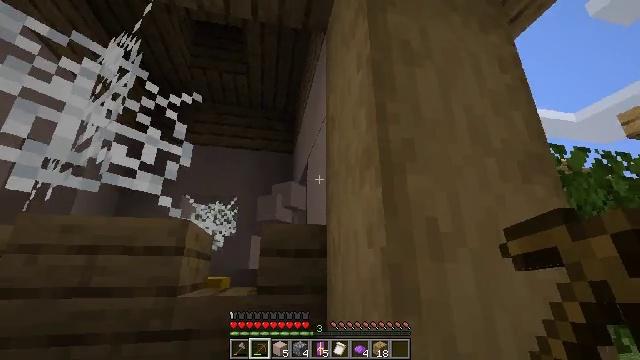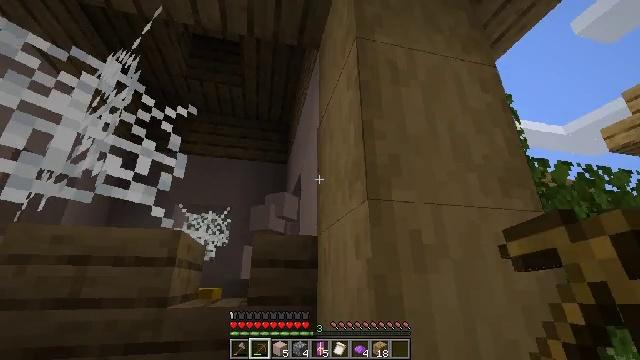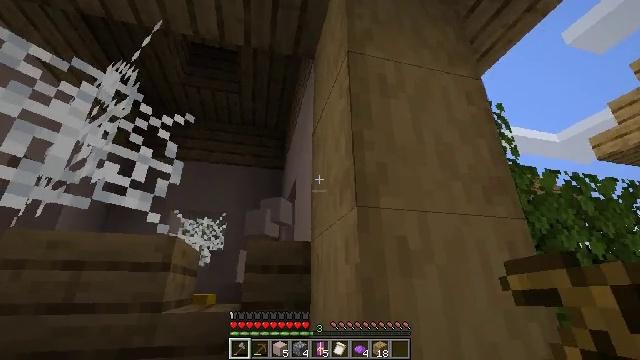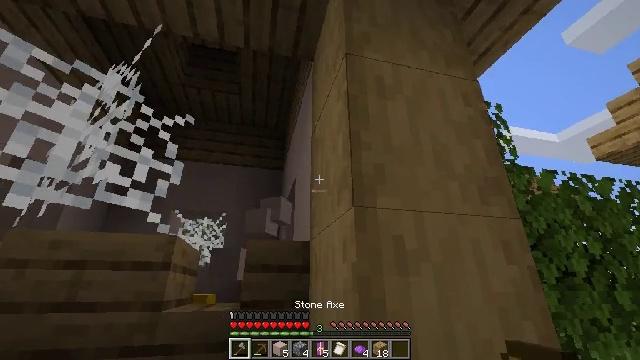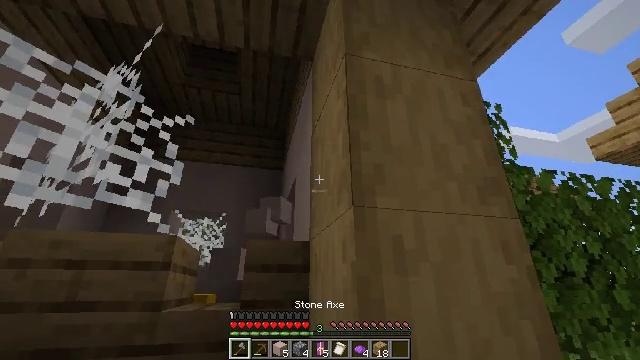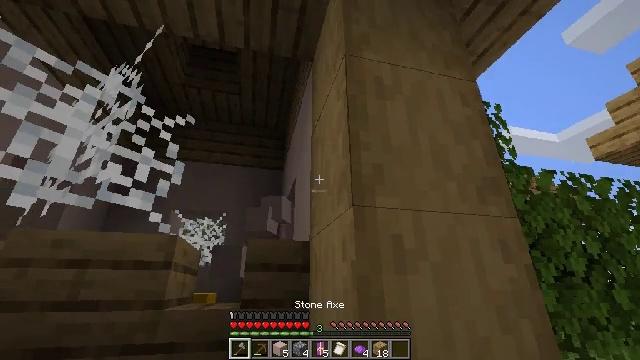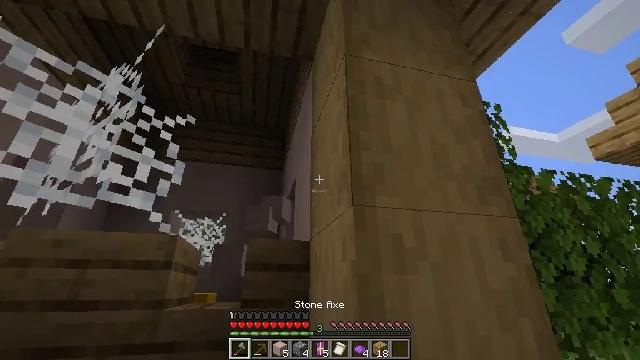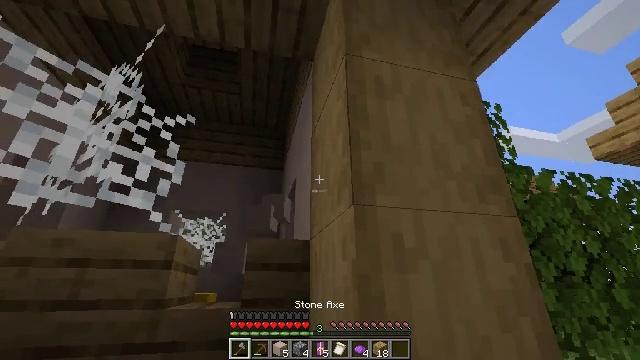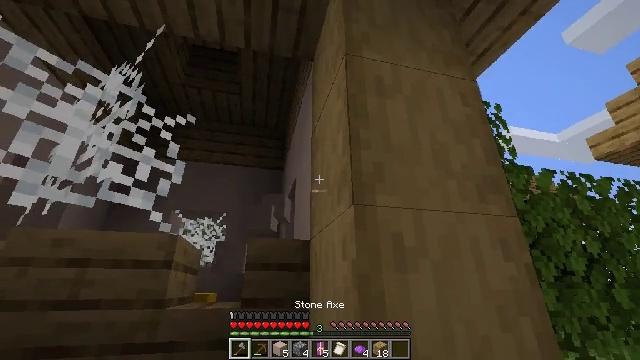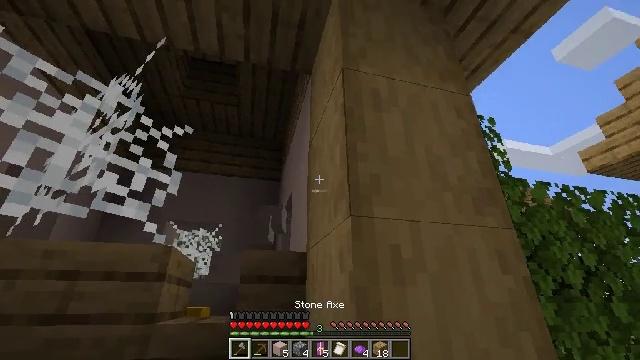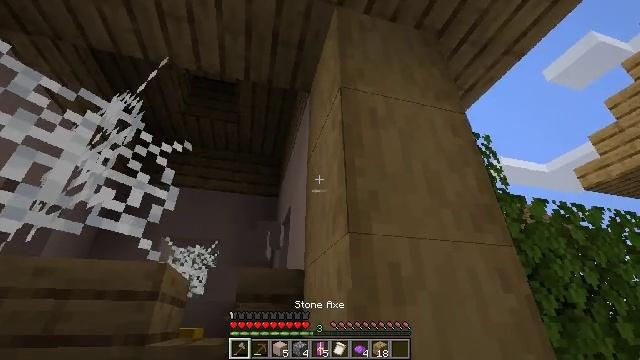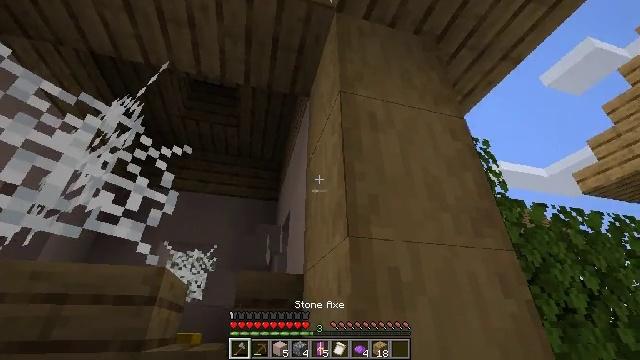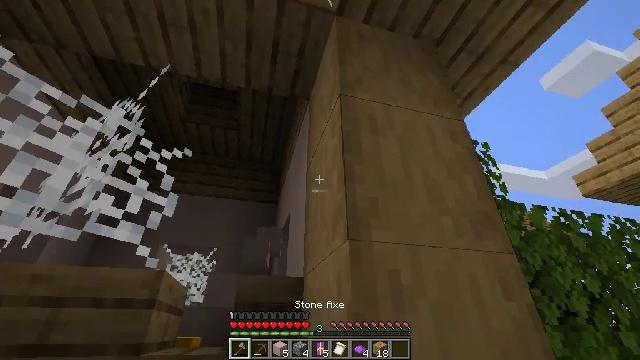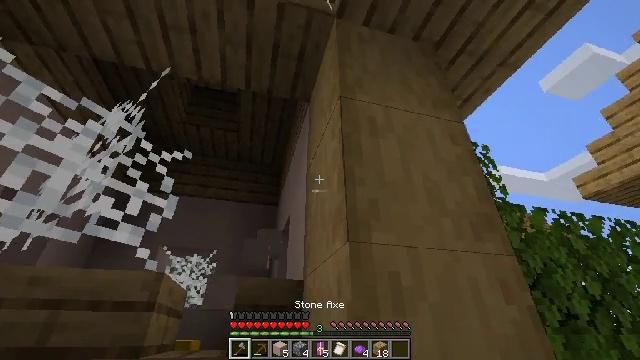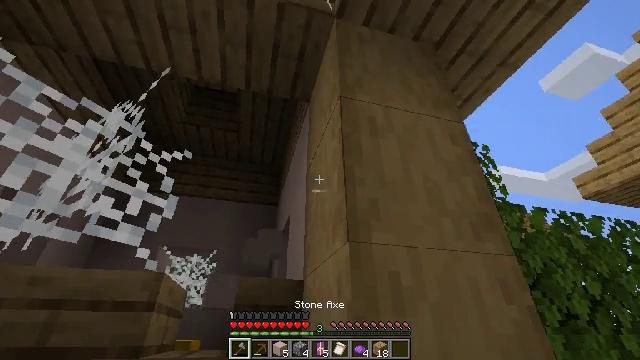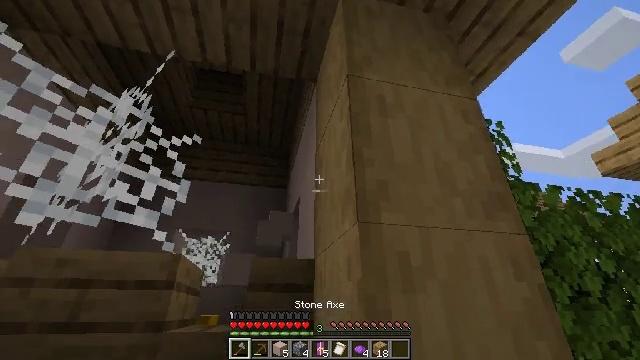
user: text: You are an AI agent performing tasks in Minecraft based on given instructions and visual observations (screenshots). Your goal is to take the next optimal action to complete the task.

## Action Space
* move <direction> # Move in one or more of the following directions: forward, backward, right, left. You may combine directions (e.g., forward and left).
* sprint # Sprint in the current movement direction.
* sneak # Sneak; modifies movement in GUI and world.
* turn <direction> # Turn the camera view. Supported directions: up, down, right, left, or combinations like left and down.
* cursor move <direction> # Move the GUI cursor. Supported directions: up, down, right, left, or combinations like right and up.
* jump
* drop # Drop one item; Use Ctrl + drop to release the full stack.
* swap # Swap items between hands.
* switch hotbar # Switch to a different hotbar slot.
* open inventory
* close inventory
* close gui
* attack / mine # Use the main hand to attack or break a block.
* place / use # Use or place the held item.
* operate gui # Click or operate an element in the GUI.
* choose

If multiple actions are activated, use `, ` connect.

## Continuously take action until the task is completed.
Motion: motion action
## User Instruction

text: Attack the stripped oak log to collect it.
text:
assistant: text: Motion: turn right and up
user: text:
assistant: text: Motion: turn up, switch to hotbar 1
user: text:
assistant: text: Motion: switch to hotbar 1
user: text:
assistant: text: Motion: switch to hotbar 1
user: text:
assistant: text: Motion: no_op
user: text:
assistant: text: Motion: no_op
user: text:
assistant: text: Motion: no_op
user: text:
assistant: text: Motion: no_op
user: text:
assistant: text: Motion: turn up
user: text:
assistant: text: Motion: turn up
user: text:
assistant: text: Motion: no_op
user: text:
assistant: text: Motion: no_op
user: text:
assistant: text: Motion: no_op
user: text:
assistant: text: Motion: no_op
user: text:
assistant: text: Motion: turn left and down
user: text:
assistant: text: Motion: turn left and down
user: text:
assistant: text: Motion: turn left and down
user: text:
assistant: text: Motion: move forward, turn down
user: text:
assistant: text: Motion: move forward
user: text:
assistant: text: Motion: move forward
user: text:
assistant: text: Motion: move forward
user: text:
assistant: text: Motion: move forward
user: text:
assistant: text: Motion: move forward, jump
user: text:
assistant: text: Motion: move forward, jump
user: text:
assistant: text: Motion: move forward, turn left and down, jump
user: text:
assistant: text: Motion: move forward, turn down, jump
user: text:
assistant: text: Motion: move forward, turn down, jump
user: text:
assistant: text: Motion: move forward
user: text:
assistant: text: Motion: move forward
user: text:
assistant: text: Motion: move forward